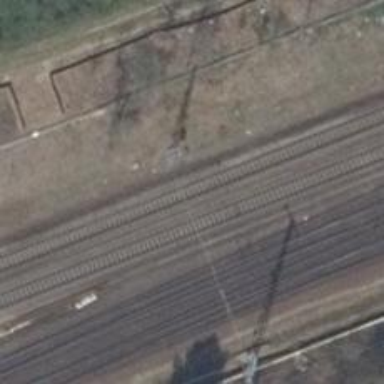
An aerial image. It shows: Railway track with contact lines for electrification.